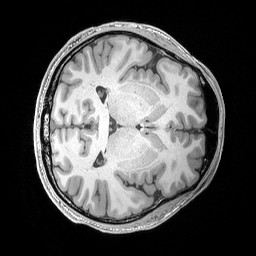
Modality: T1w
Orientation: axial
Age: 22
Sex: male
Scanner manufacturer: siemens
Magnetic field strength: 3 T
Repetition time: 2.53 s
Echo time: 0.00326 s